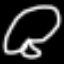
Label: frog